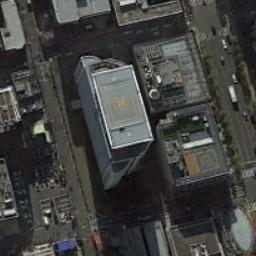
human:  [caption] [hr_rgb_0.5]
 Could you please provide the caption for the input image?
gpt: In a commercial district there are several tall buildings of different shapes and several roads with many cars .

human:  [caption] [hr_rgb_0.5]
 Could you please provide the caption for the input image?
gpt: A commercial area with some varied buildings is surrounded by some roads .

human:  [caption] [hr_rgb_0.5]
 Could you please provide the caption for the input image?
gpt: The commercial area is near a parking lot .

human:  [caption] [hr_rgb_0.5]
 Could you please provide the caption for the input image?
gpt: The tall buildings in the picture are all red .

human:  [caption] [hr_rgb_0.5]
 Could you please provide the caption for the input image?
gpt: There are some buildings by the roadside on a commercial area .